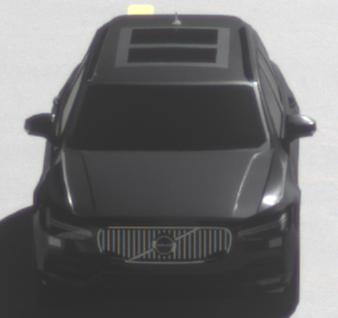
Make: Volvo
Model: V90
Detailed model: -
Model produced from: 2016
Model produced until: 2020
Doors: 5
Color: black
Road condition: dry road
Daytime: morning or afternoon
Contrast: high contrast